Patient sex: F
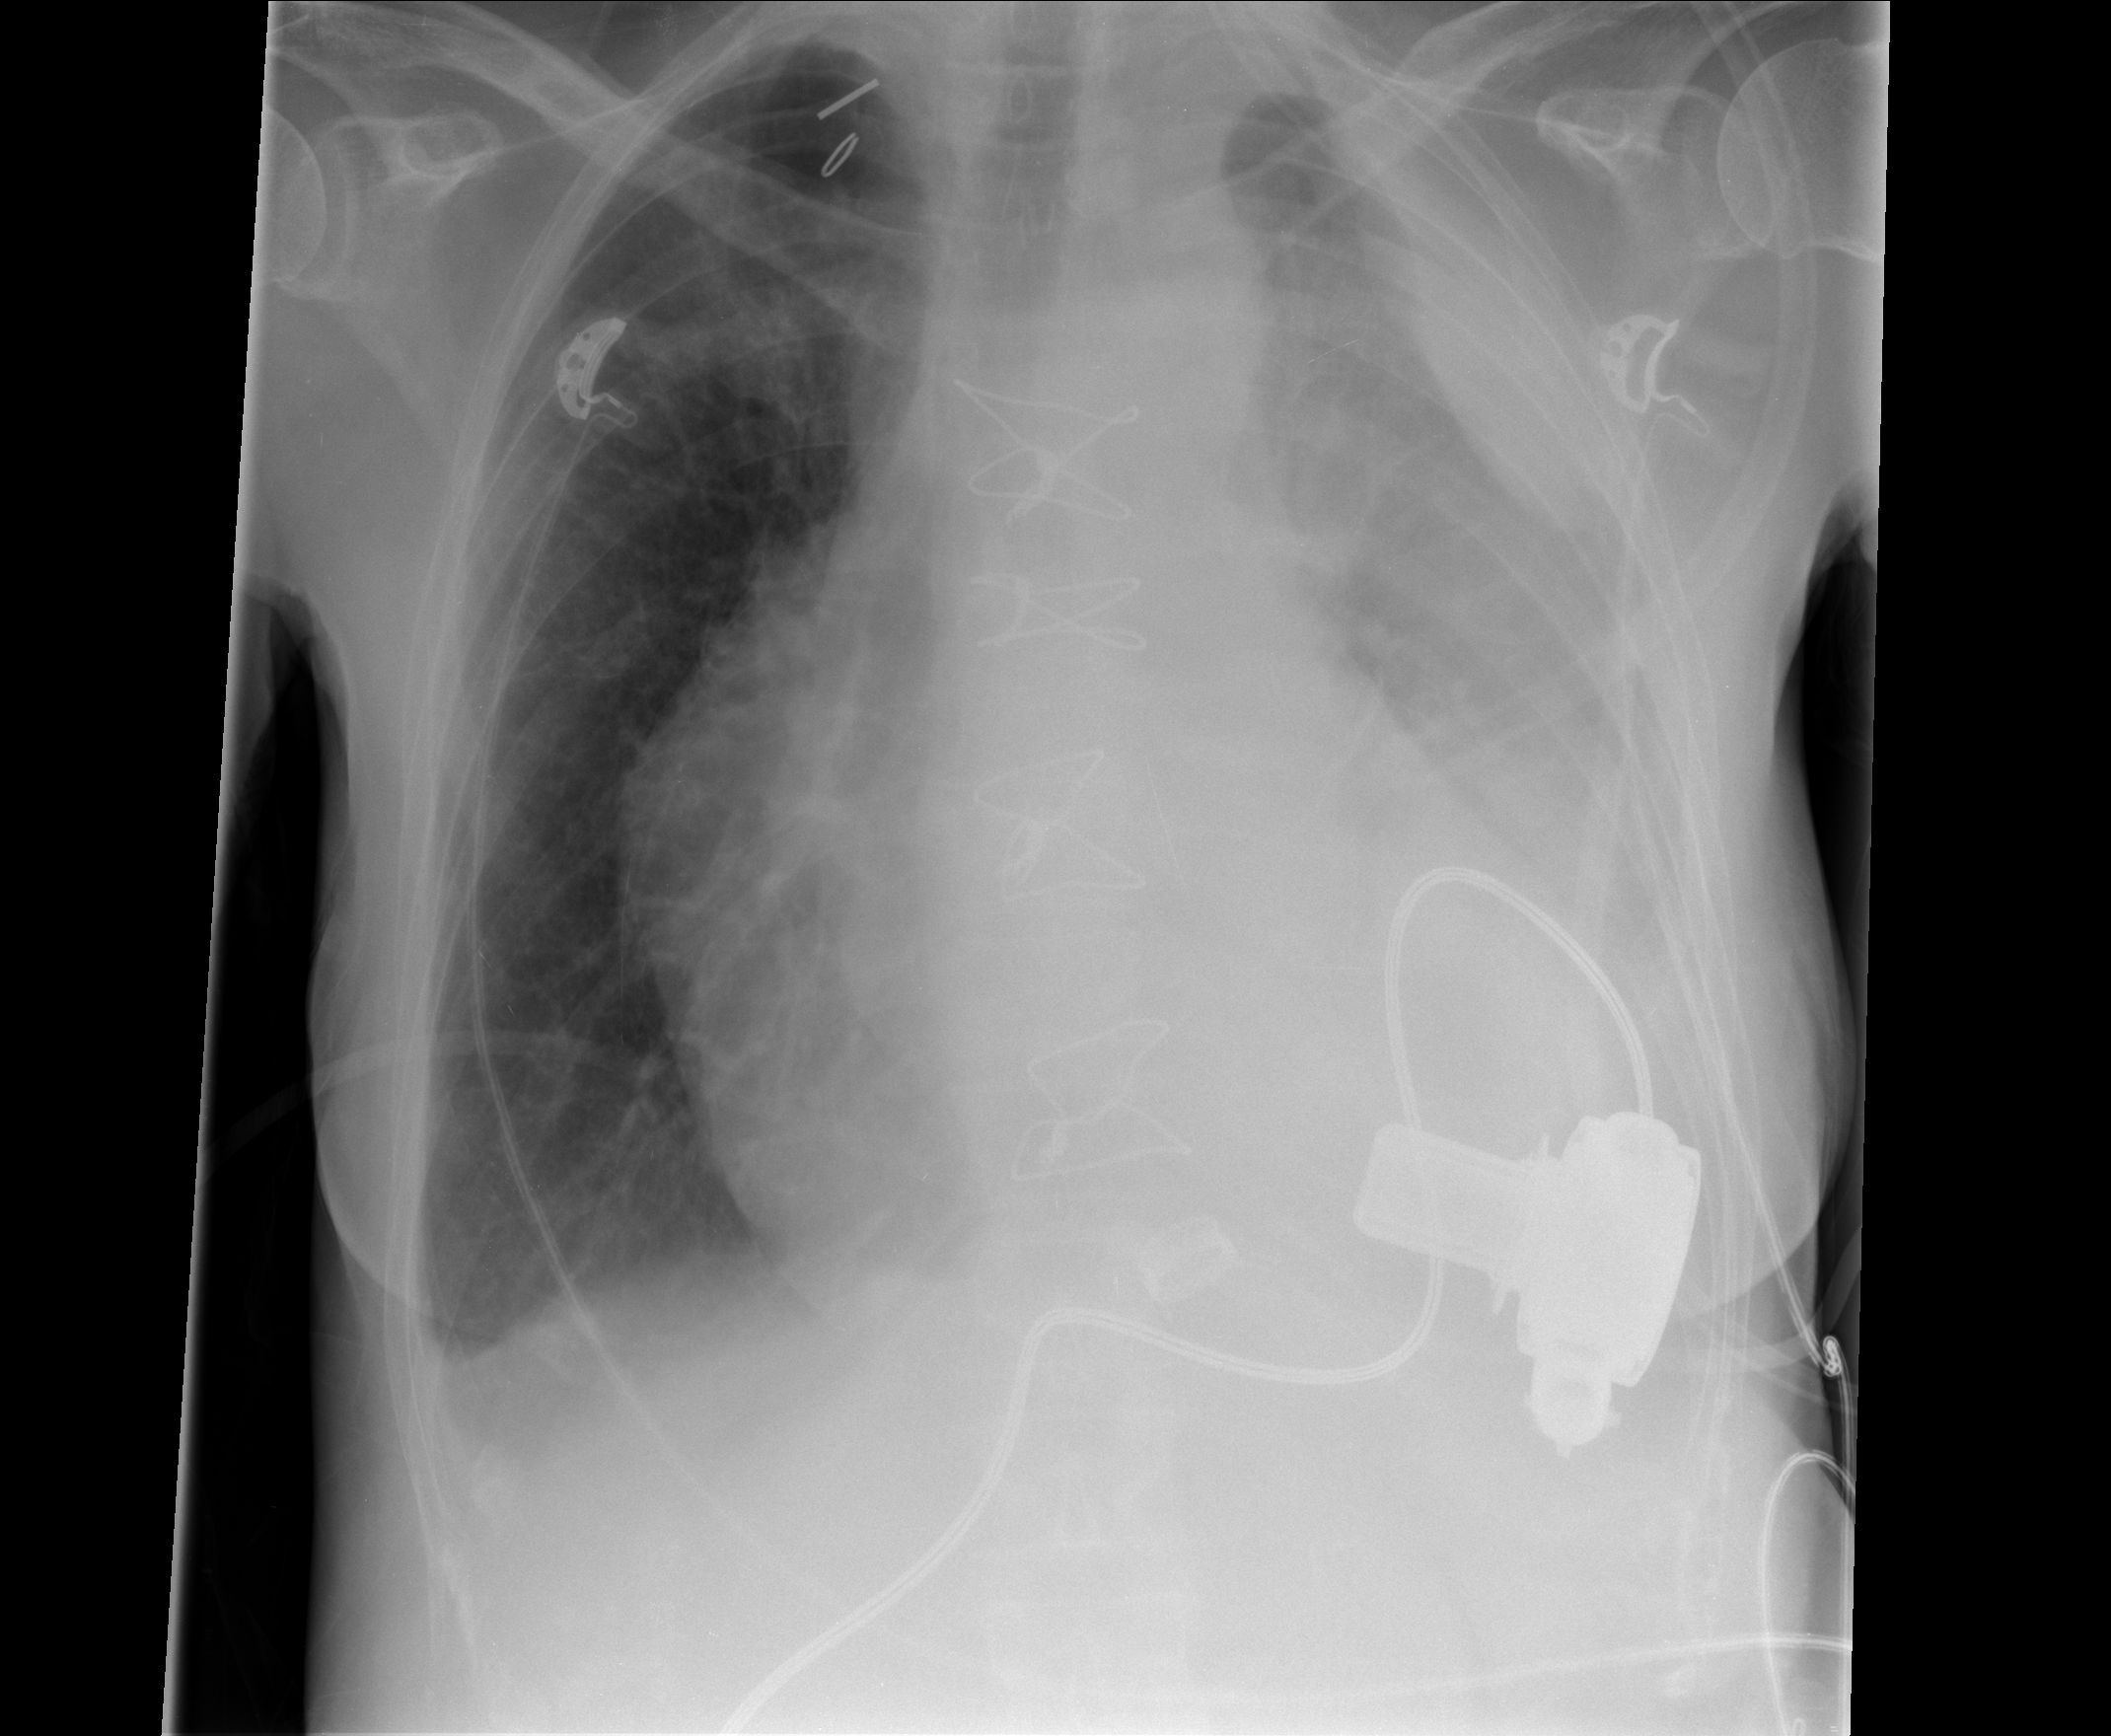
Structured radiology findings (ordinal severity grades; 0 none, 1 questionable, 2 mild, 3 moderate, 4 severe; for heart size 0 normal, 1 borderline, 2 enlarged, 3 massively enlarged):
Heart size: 3
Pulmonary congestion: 0
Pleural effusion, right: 2
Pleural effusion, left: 3
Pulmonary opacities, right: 0
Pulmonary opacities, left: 0
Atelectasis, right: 2
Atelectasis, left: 2